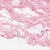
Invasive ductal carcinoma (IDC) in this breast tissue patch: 0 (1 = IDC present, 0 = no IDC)